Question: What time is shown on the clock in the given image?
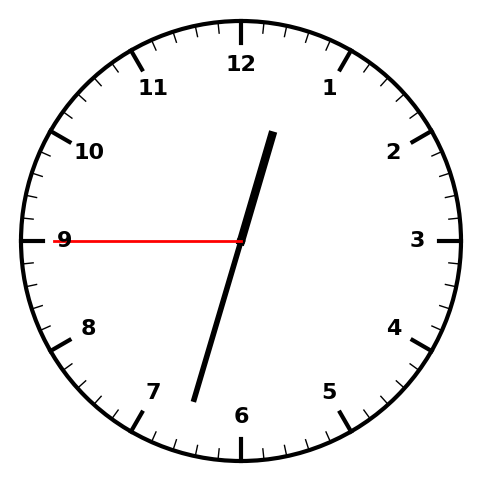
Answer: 12:32:45